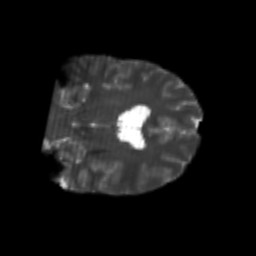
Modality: T2w
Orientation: coronal
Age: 25
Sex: male
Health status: healthy
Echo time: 0.074 s